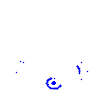
Particle: proton